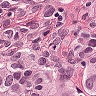
Metastatic tissue present: yes